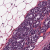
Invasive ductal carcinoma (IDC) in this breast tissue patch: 0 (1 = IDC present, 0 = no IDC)